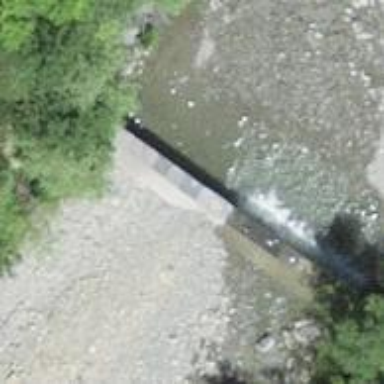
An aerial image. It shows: Weir in waterway.